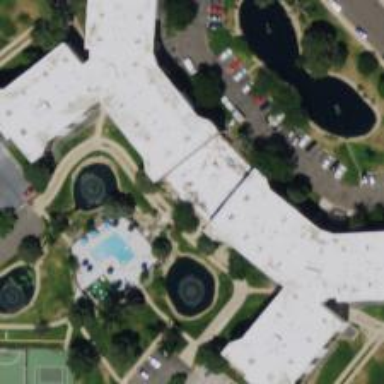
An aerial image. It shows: Swimming pool area designated for leisure and sports activities.